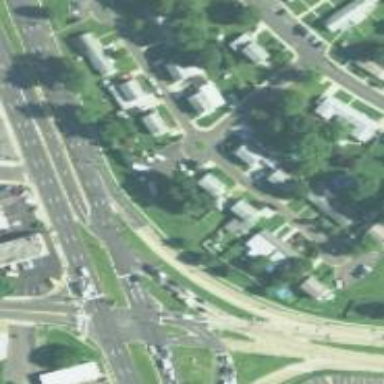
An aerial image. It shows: Turning loop on the road.